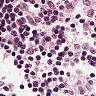
Metastatic tissue present: no